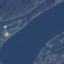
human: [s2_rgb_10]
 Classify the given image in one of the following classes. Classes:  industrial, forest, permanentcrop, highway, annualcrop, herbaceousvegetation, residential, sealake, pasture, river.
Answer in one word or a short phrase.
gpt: River